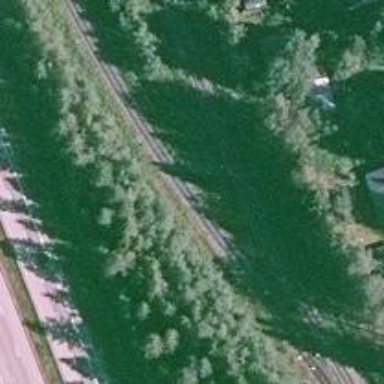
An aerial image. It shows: Continuous rail track.